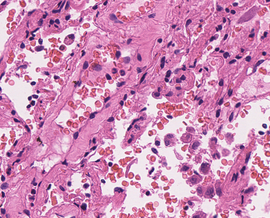
Tumor epithelial tissue: no
Tumor-associated stroma tissue: no
Normal tissue: yes